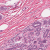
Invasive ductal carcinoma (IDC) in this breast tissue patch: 0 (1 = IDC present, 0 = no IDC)